Field crop: maize
Growth stage: 2
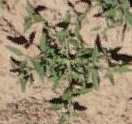
Species: atriplex